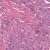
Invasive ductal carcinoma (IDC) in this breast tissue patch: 1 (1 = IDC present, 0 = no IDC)